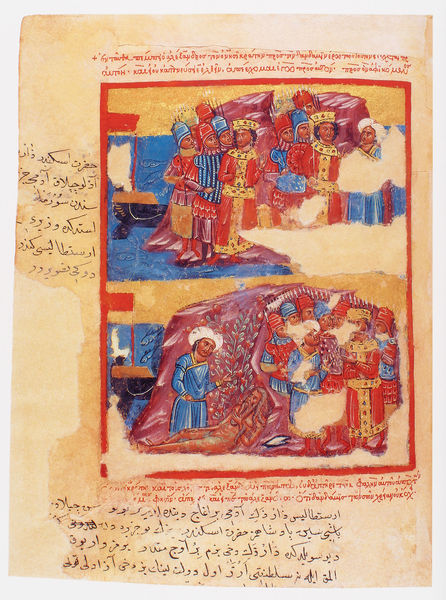
Titel: Der griechische Alexanderroman
Institution: Venedig, Hellenic Institute Codex Gr. 5
Schlagwörter: blau, gruppe, mann, fluss, menschen, ufer, bunt, hüte, männer, zeichnung, rot, geschichte, rahmen, mantel, krone, farbig, schiff, schrift, könig, schriftzeichen, buch, links, buchseite, arabisch, krieger, adlige, könige, indien, turban, handschrift, kalligraphie, liegender, randnotizen, site, alexanderroman